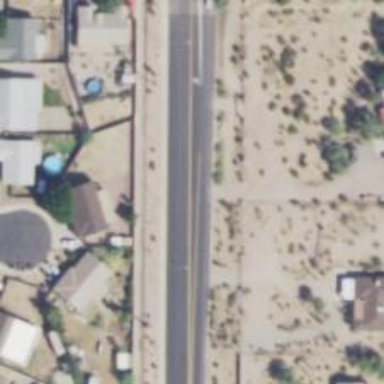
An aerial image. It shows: Secondary road with asphalt surface and sidewalk on the left side.